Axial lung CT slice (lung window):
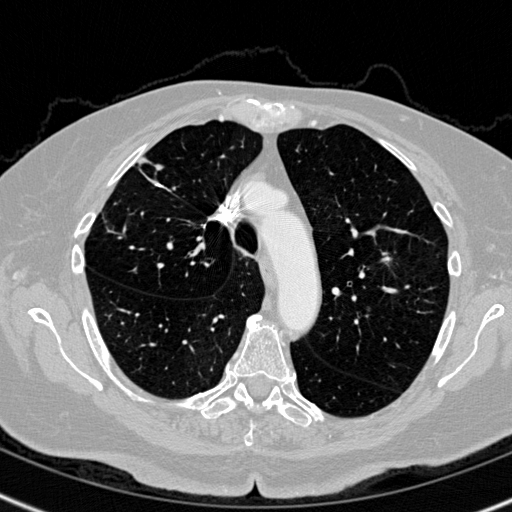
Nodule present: no